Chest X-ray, PA view. Patient: 42 years old, sex M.
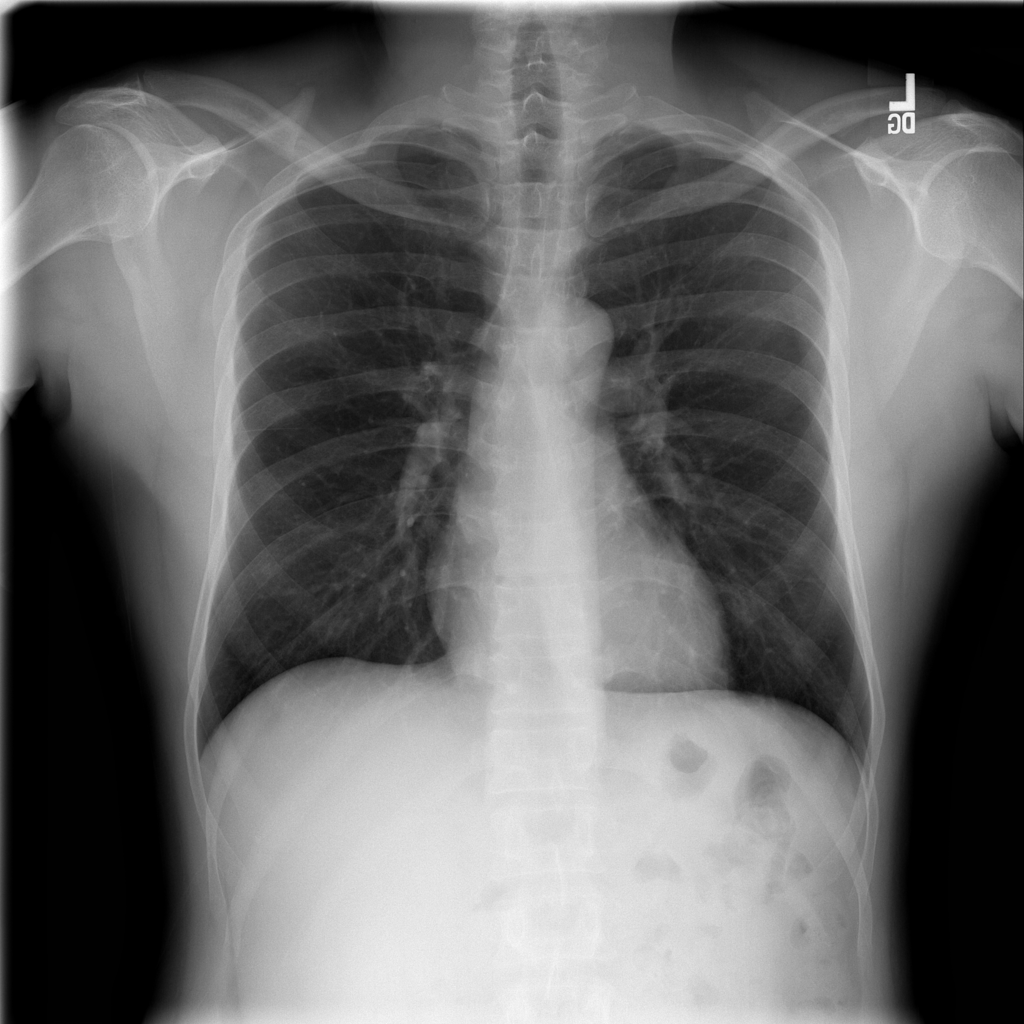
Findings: No Finding